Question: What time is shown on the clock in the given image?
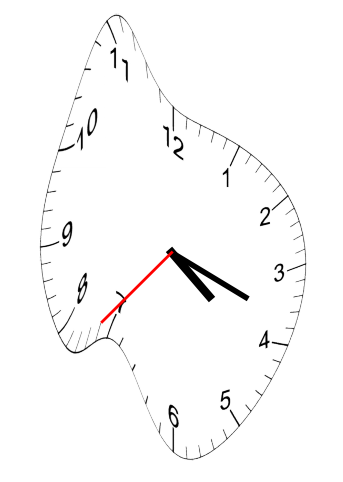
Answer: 04:18:37